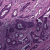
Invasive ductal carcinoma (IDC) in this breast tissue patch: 0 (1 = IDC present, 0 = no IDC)